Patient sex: F
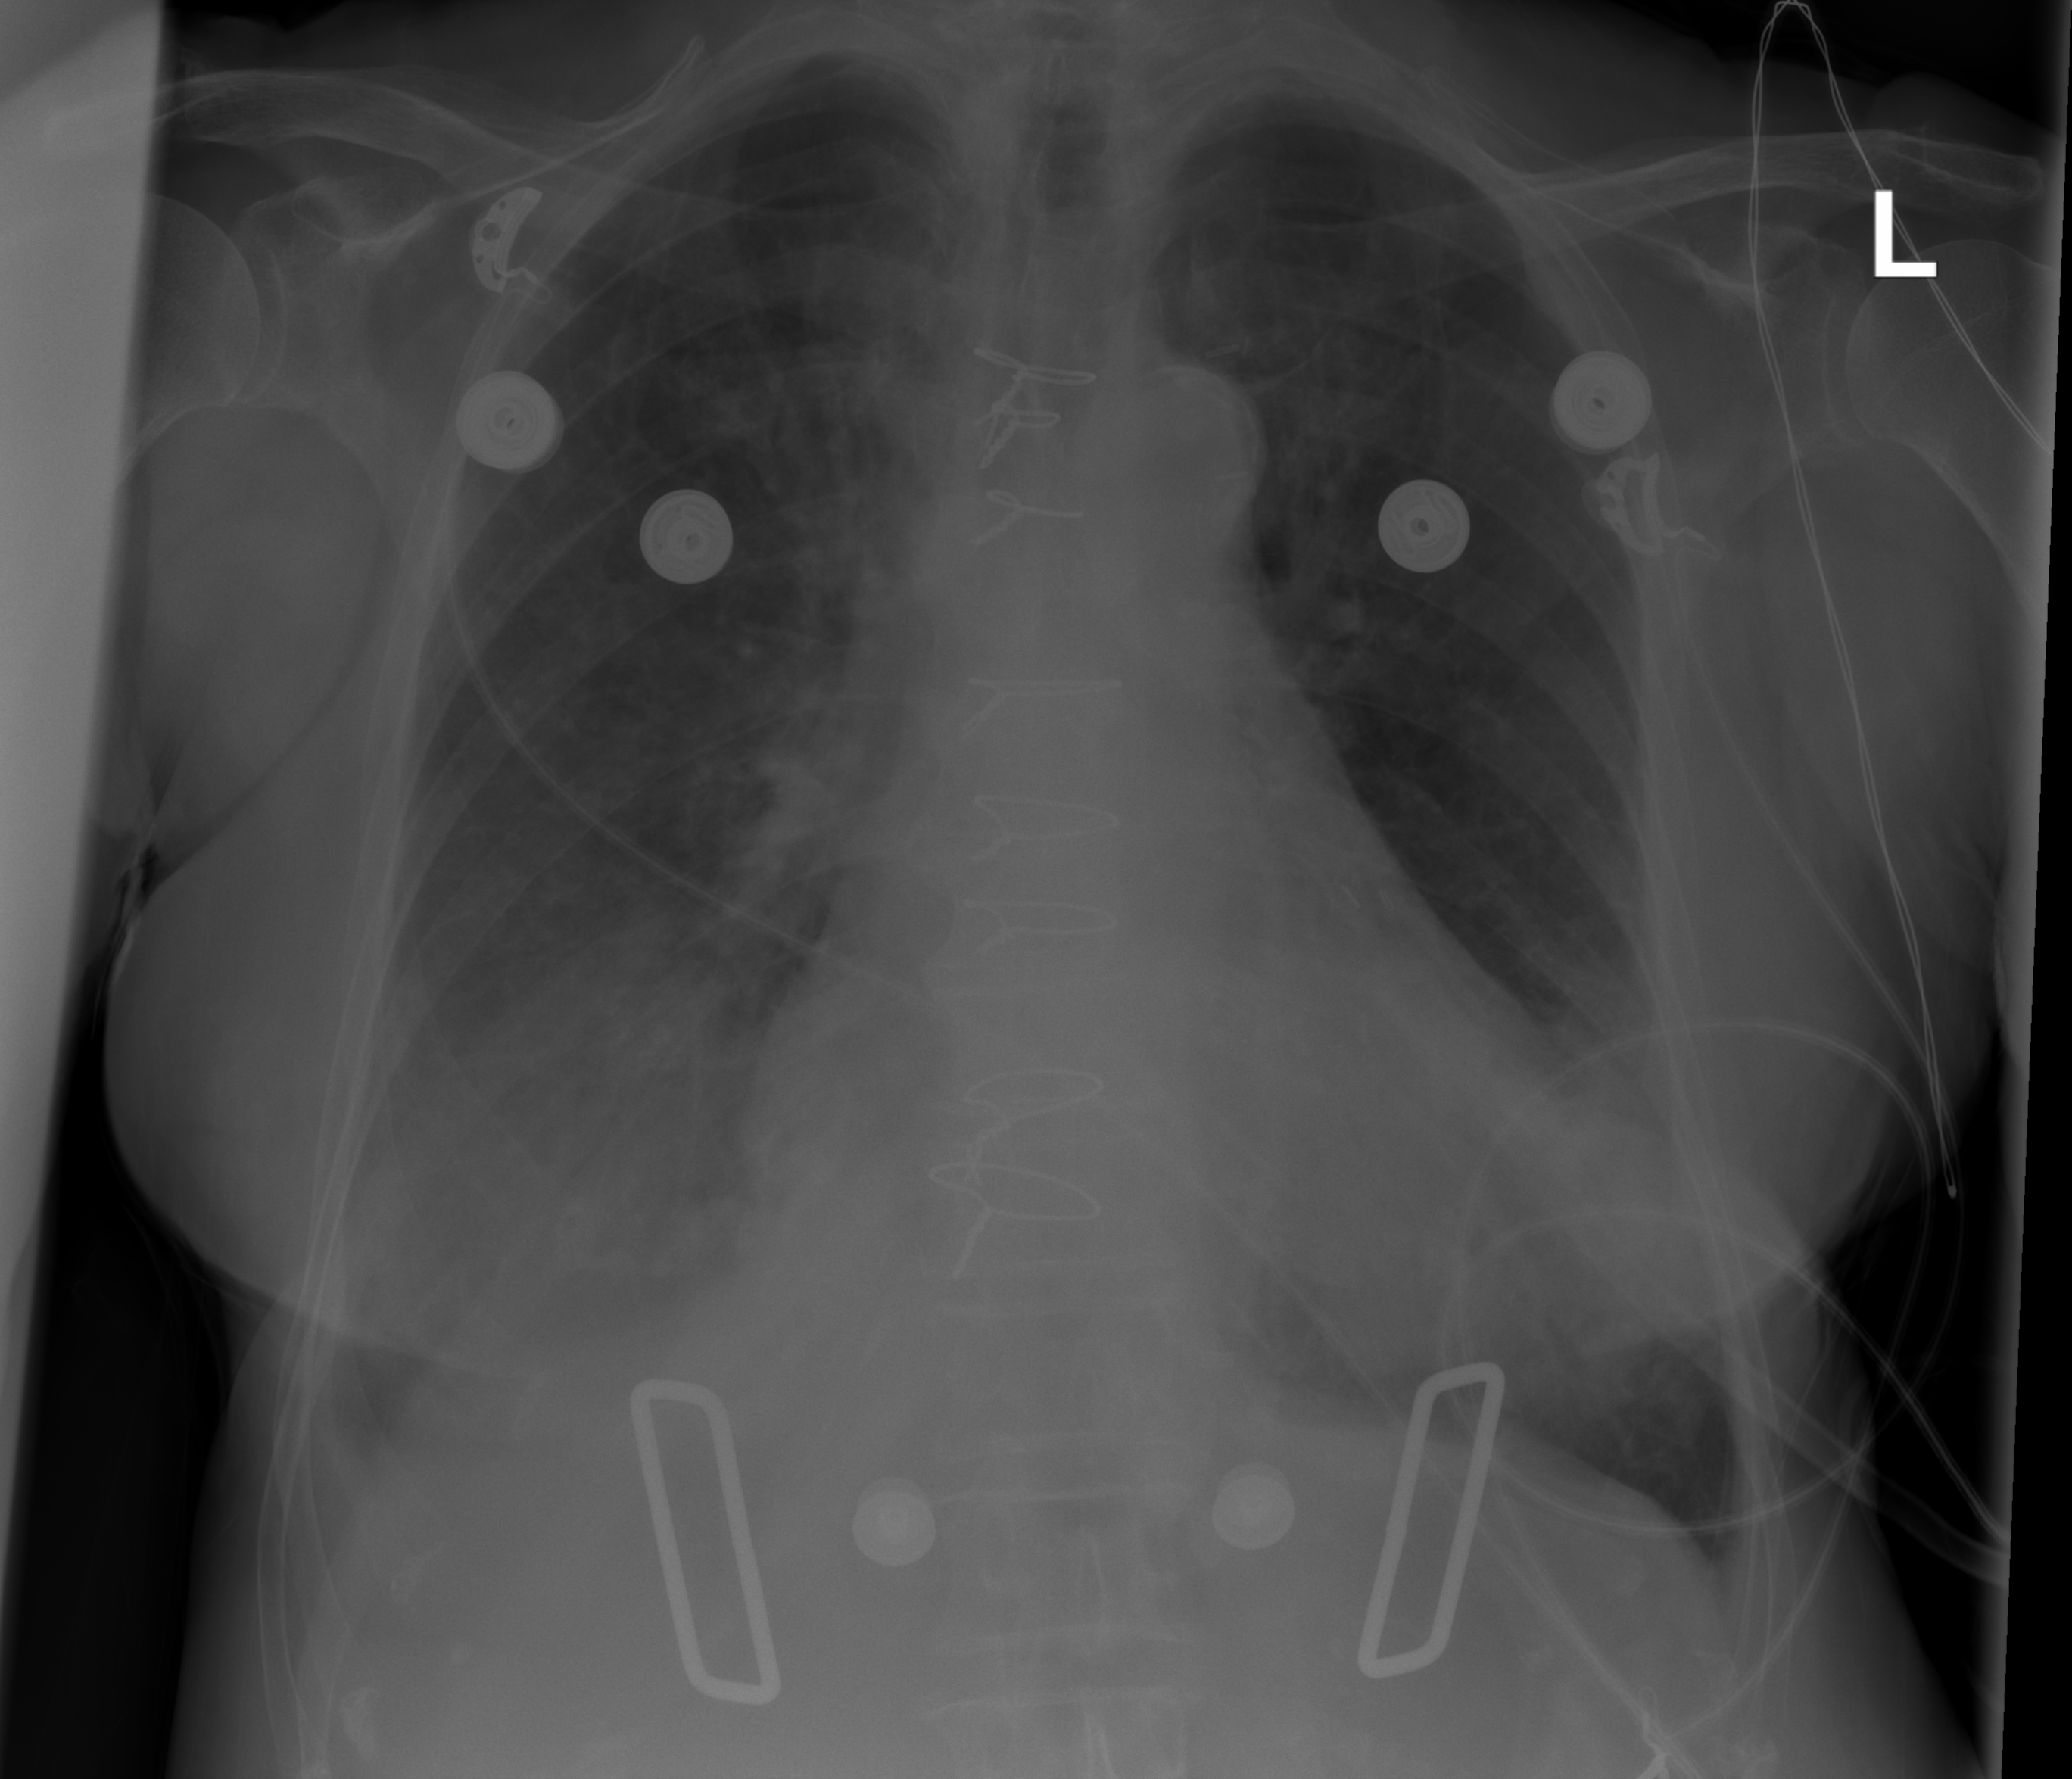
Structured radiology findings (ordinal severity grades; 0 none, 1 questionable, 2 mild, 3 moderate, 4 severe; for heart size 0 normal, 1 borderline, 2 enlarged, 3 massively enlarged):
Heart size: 1
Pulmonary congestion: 0
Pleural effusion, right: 2
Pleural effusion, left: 1
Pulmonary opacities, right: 2
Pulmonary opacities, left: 2
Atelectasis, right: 2
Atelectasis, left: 2